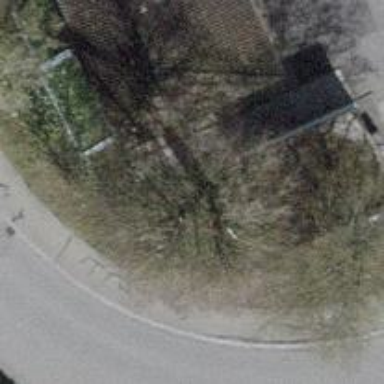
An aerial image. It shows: Service building.